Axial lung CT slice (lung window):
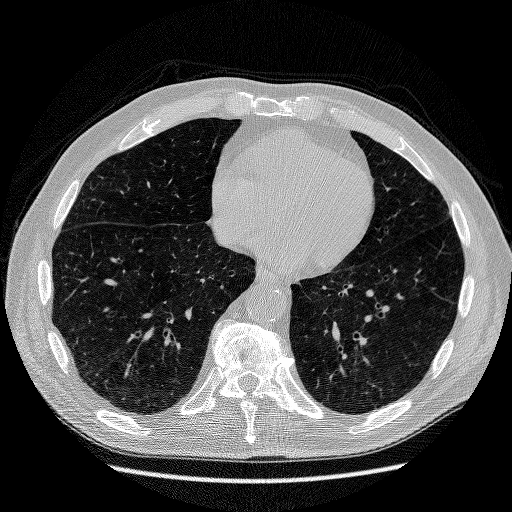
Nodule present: no